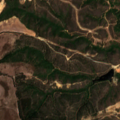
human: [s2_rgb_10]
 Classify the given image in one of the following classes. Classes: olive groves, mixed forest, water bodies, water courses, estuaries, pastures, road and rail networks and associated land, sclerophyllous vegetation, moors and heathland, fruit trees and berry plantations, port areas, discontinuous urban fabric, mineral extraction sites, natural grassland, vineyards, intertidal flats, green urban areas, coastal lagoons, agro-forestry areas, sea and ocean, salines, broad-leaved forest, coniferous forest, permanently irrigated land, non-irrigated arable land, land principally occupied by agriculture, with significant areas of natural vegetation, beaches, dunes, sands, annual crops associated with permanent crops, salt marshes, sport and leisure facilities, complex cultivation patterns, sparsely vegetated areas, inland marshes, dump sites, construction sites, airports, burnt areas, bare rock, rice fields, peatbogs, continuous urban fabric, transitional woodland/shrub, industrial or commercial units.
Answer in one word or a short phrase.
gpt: non-irrigated arable land, complex cultivation patterns, land principally occupied by agriculture, with significant areas of natural vegetation, broad-leaved forest, sclerophyllous vegetation, transitional woodland/shrub